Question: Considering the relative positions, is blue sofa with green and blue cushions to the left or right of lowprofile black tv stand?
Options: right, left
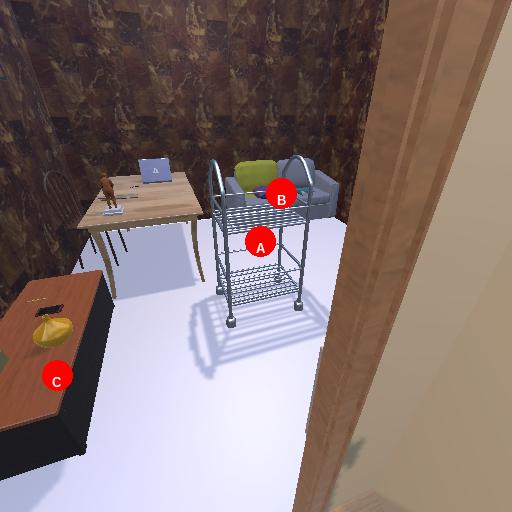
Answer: right